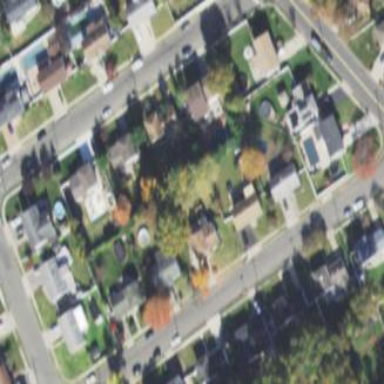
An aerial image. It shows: Sidewalk.